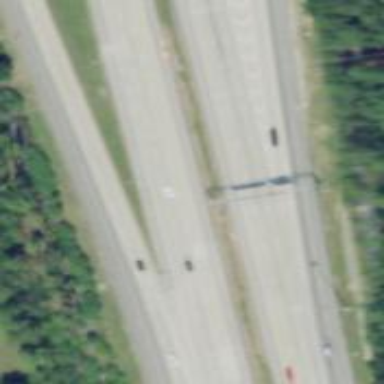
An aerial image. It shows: Motorway.